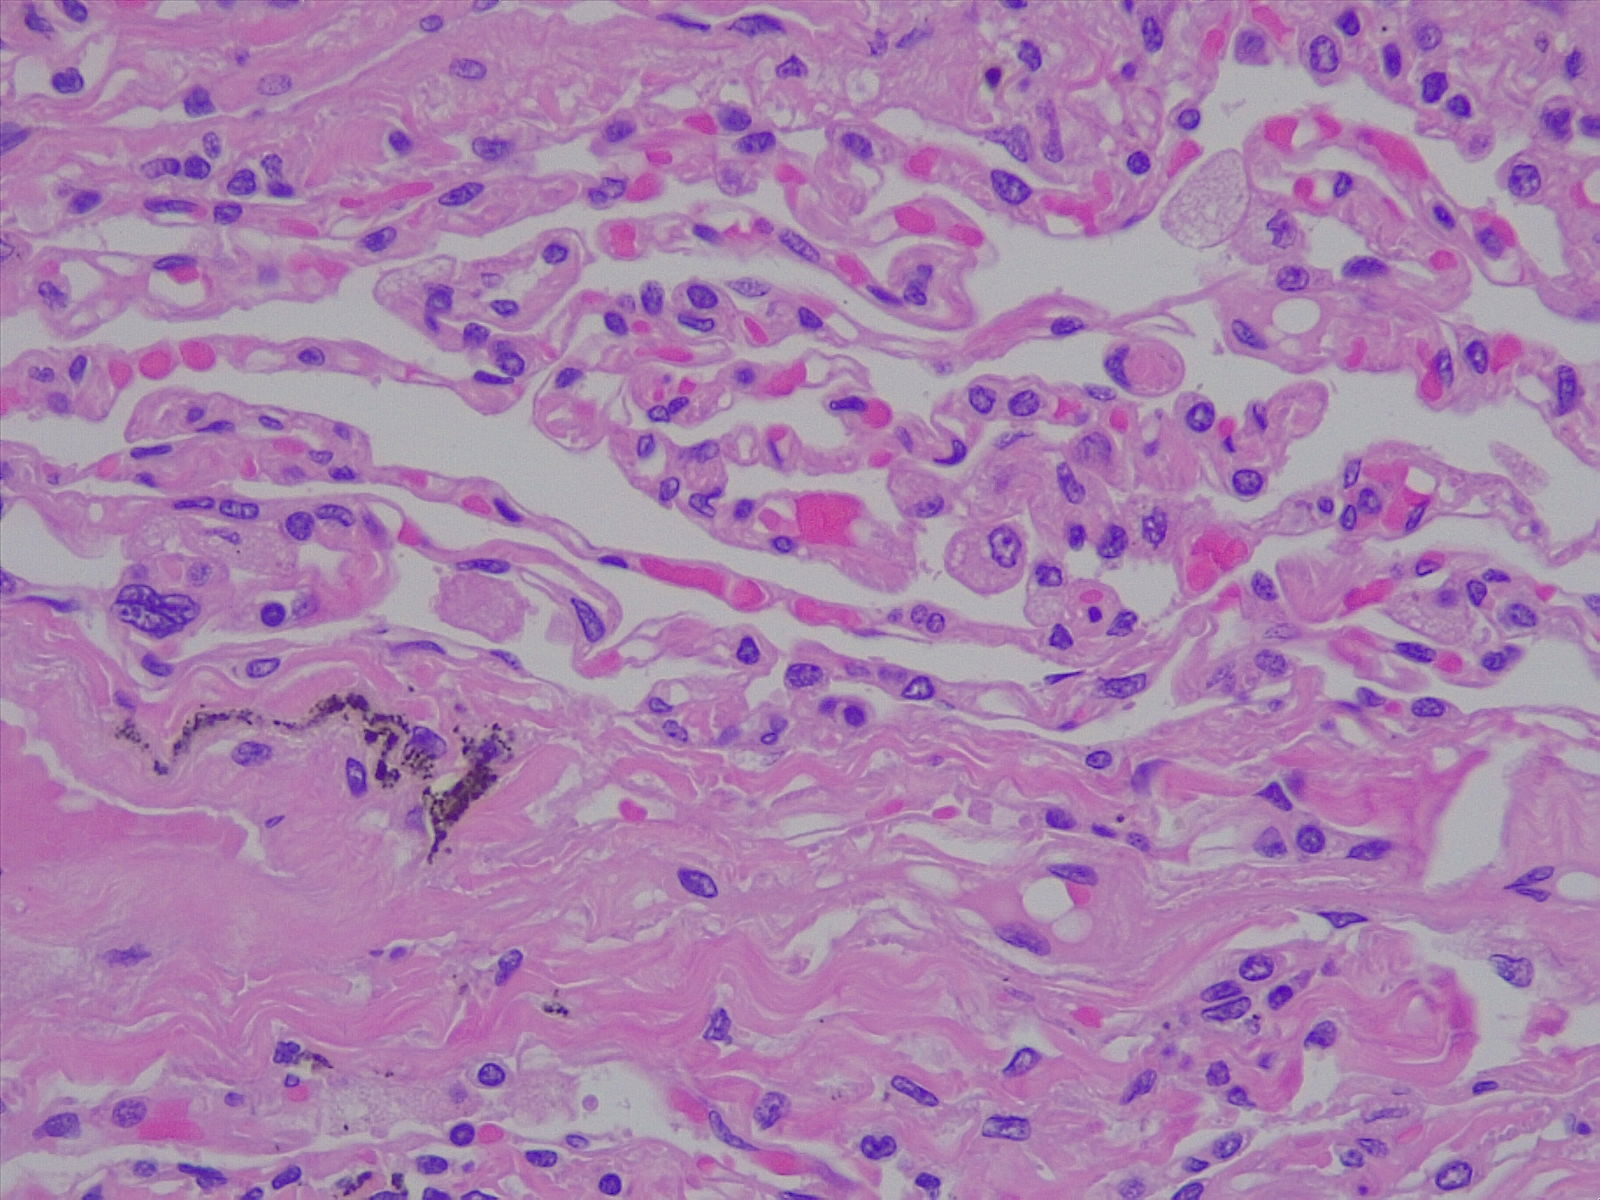
Label: normal lung tissue